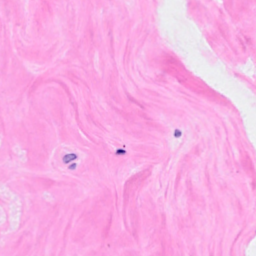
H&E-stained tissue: Breast